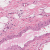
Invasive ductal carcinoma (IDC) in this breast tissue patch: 0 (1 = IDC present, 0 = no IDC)